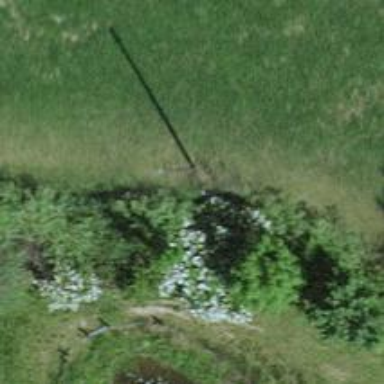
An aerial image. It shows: Power pole.